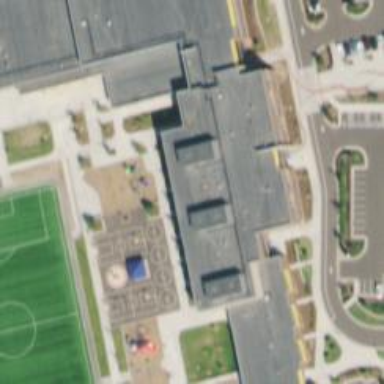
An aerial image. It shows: School building.